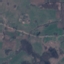
Land use / land cover class: Pasture